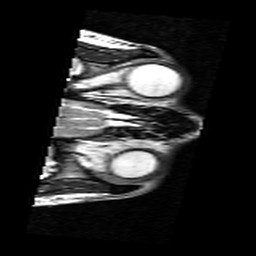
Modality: T2w
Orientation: axial
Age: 38
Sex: female
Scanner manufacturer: siemens
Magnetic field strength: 3 T
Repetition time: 7 s
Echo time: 0.085 s